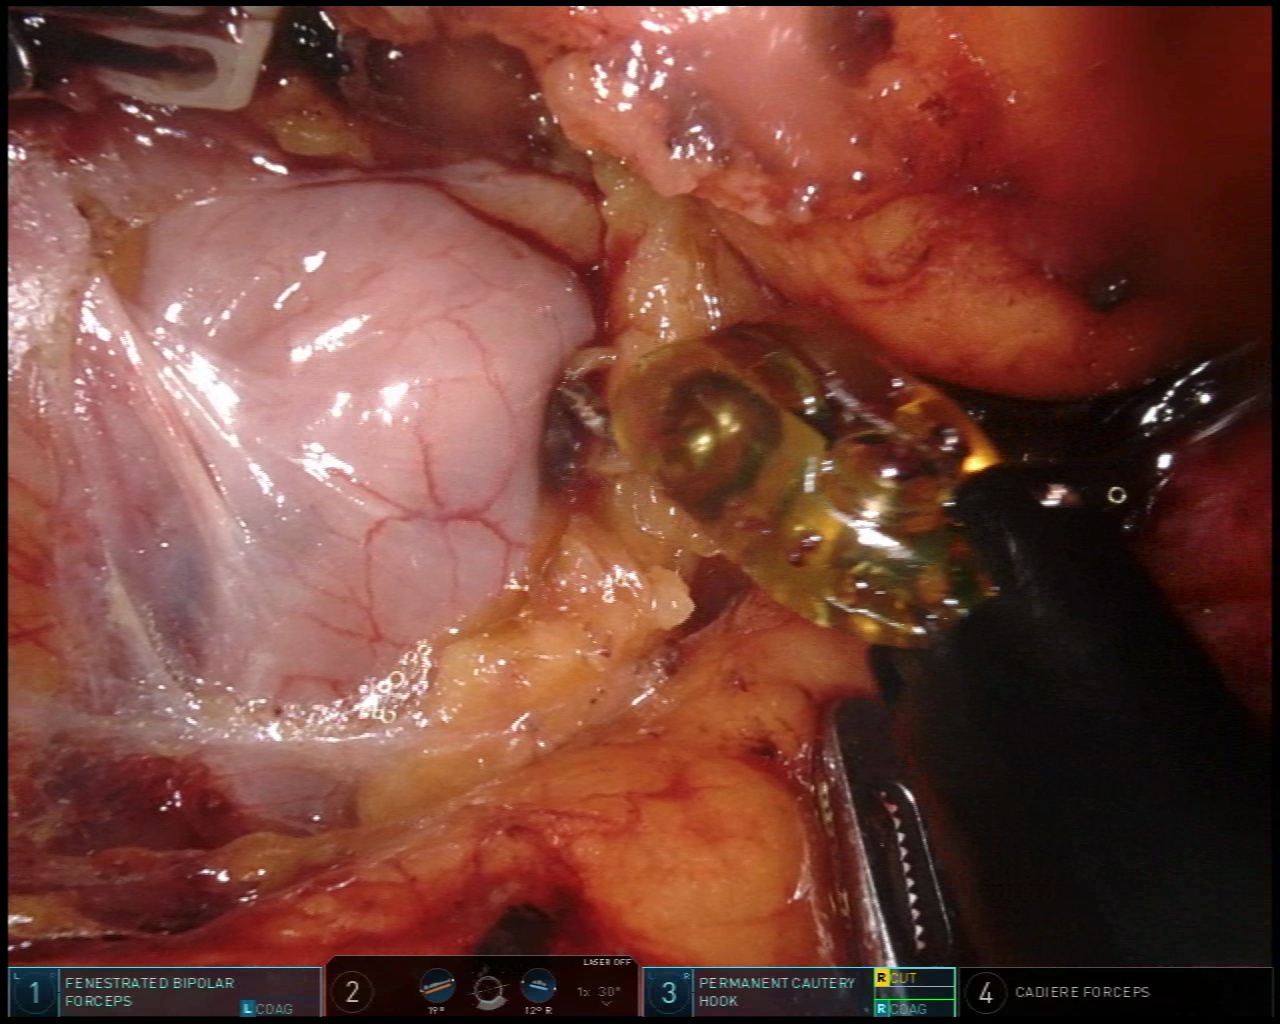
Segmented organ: stomach
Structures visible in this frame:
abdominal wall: no
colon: no
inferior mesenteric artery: no
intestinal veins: no
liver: no
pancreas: no
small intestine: no
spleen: no
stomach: yes
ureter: no
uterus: no
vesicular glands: no